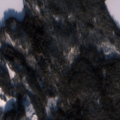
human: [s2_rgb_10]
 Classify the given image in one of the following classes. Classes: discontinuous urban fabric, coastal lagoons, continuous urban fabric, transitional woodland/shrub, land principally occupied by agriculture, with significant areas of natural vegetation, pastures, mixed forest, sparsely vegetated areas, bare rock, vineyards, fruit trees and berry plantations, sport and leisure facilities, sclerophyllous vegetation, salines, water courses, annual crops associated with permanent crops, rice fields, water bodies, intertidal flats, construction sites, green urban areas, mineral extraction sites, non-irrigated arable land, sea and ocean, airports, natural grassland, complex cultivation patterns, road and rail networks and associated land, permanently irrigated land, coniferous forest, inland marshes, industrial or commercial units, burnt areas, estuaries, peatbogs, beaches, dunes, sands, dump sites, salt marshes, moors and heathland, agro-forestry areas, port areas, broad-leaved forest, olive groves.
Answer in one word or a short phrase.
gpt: land principally occupied by agriculture, with significant areas of natural vegetation, coniferous forest, mixed forest